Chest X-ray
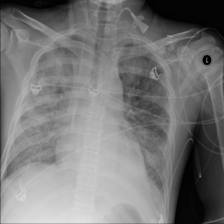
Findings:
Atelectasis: negative
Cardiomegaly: negative
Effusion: negative
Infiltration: positive
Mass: negative
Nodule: negative
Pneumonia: negative
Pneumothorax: negative
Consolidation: negative
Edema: positive
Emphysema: negative
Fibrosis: negative
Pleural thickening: negative
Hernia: negative